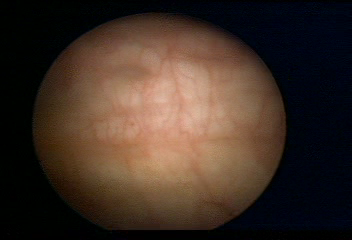
Modality: WLC
Class: Normal mucosa
Bladder cancer association: No